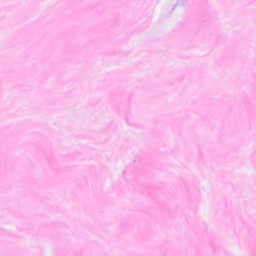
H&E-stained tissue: Breast